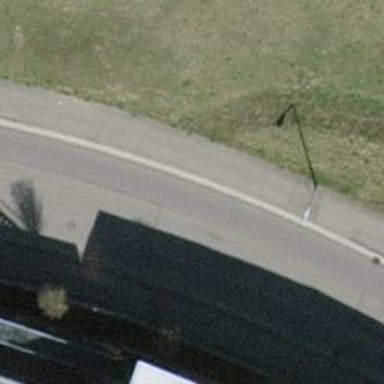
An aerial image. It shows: Asphalt sidewalk along the footway.